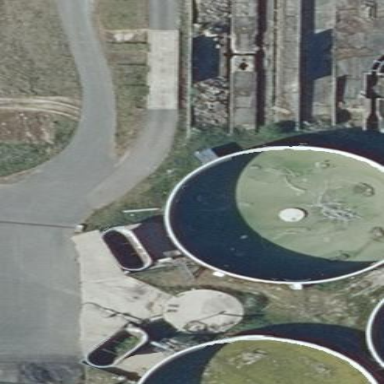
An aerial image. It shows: Storage tank that is man-made.